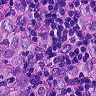
Metastatic tissue present: yes